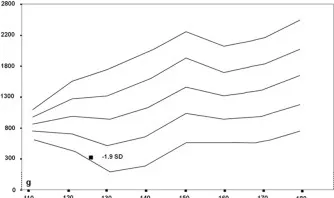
Fat cross-sectional area (FatCSA) corrected for height.
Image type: chart (chart)